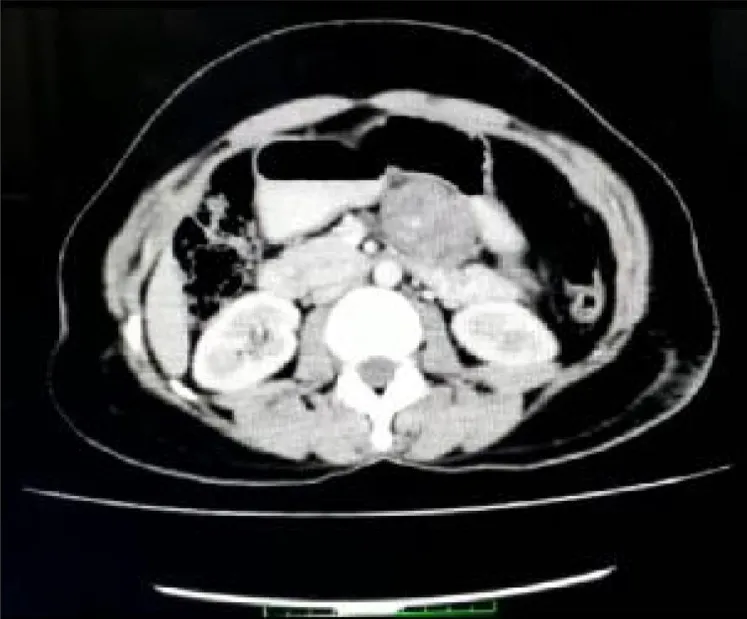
Contrast enhanced CT abdomen showing mass arising from body of pancreas with heteregenous enhancement and central specks of calcification.
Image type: radiology (ct)